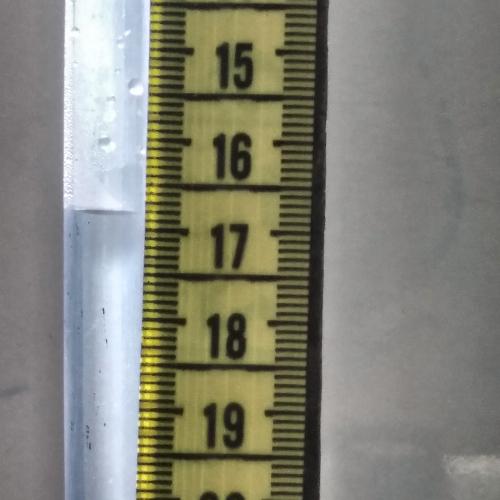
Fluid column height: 16.8 cm